Question: i would like to plot my data in such a fashion, that bars are grouped up?Something like this:

my code looks like this so far:
'''
data = NP.genfromtxt('newfile',unpack=True,names=True,dtype=None)
for i in sample:
mask = data['name'==sample]
ax2.bar(pos-0.5,(data['data']*100,label="samples", color="lightblue")
'''
This created several graphs instead of a combined one, though. How do i convert this into a grafic looking like the one i presented above?
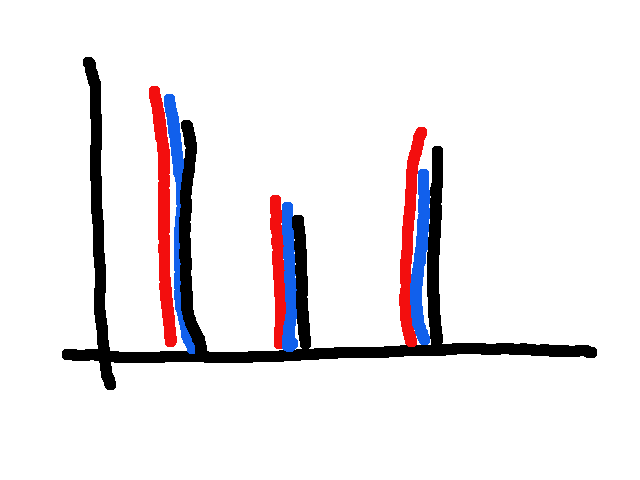
Answer: Without having all the code listed, I had to make some assumptions about the data and about what you wanted. Thus, I haven't tested this code with actual data. I have tried to document my assumptions carefully in the code below. If you have problems with what I've posted, perhaps you could post the text file mentioned in the first line of your code.
'''
# Assume data is a record array
data = NP.genfromtxt('newfile',unpack=True,names=True,dtype=None)
# Assume 'sample' is a column in the data
sample = NP.unique(data['name'])
num_items = len(sample)
ind = NP.arange(sample)
# The margin can be increased to add more space between the groups of data
margin = 0.05
width = (1.-2.*margin)/num_items
# This list will make each sample data set a different color
# It must be AT LEAST as long as the number of samples
# If not, the extra data won't be plotted
colorList = ['red', 'blue', 'black']
if len(colorList) < num_items:
print 'Warning: the number of samples exceeds the length of the color list.'
f = plt.figure()
# Assumed the color was supposed to vary with each data set, so I added a list
for s, color in zip(enumerate(sample), colorList):
num, i = s
print "plotting: ", i
# Assumed you want to plot a separate set of bars for each sample, so I changed the mask to 'name'==i
mask = data['name'==i]
# The position of the xdata must be calculated for each of the sample data series
xdata = ind+margin+(num*width)
# Assumed you wanted to plot the 'data' column where mask is true and then multiply by 100
# Also assumed the label and color were supposed to vary with each data set
plt.bar(xdata, data['data'][mask]*100, width, label=i, color=color)
'''